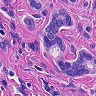
Metastatic tissue present: yes